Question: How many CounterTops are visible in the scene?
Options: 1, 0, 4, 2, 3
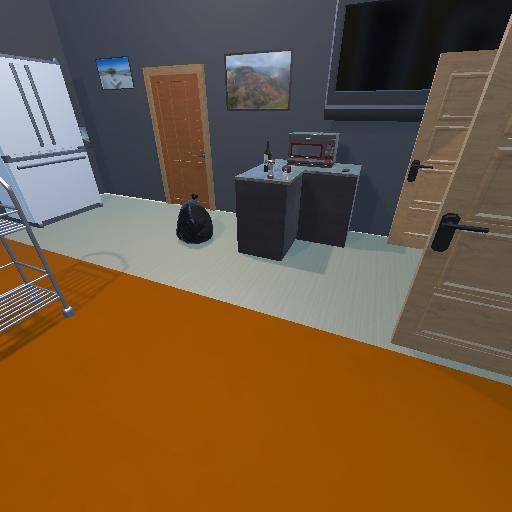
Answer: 1